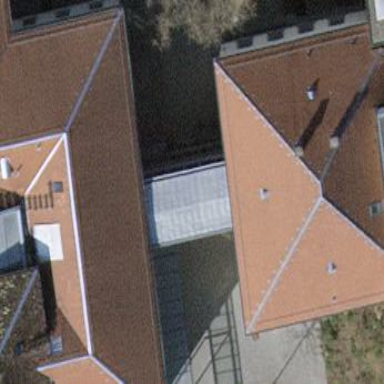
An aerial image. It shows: The building has pyramidal roof.